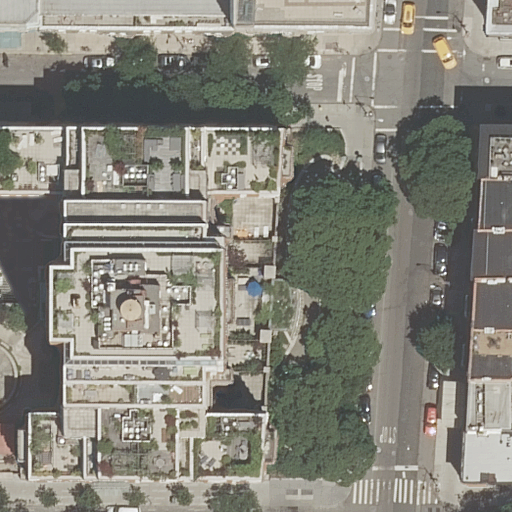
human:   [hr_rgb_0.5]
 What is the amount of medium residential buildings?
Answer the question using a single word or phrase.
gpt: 2

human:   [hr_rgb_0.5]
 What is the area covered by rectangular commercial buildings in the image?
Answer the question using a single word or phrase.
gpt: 0m2

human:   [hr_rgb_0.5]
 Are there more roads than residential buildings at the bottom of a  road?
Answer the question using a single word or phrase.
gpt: no

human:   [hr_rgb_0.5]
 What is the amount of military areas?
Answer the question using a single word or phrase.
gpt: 0

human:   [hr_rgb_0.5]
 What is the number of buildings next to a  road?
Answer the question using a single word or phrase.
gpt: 7

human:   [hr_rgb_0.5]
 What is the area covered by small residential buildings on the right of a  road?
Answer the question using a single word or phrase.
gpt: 46m2

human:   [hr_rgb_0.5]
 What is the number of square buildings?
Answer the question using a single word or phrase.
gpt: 0

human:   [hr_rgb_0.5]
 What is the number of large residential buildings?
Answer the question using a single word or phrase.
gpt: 4

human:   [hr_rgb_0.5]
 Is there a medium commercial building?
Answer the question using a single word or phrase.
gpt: no

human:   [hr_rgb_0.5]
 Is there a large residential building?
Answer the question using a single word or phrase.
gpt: yes

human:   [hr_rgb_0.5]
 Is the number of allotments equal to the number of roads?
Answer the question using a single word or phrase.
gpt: no

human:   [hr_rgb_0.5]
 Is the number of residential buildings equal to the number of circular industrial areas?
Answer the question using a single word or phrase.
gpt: no

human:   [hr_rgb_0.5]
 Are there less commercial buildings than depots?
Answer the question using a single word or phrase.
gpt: no

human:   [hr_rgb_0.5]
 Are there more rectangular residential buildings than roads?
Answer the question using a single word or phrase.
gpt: no

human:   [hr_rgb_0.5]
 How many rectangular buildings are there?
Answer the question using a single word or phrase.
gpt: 3

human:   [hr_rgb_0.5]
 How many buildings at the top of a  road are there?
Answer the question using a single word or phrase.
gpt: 3

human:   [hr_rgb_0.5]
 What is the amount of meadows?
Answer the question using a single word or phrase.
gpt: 0

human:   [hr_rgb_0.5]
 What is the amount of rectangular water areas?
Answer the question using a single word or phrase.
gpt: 0

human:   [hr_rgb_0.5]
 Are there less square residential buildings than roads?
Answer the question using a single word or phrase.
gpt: yes

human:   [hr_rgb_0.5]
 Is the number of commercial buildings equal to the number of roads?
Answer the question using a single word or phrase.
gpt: no

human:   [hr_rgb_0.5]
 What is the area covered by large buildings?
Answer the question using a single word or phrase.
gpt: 8695m2

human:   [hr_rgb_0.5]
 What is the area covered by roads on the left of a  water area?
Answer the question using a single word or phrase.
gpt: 0m2

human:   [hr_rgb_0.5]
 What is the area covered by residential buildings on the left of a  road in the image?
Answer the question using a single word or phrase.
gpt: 7596m2

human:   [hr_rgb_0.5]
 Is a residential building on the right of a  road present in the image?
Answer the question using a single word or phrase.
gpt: yes

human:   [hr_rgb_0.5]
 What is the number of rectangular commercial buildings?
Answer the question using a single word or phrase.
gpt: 0

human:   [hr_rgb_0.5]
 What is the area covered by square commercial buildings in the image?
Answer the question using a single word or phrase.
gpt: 0m2

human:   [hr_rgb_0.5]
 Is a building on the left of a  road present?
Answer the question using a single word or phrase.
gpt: yes

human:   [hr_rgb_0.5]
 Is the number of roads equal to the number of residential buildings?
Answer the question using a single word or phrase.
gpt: no

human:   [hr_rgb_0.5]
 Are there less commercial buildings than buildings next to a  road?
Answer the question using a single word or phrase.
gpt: yes

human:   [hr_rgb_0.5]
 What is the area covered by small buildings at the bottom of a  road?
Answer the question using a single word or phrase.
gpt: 0m2

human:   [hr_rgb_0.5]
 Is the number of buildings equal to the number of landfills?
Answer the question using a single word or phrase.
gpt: no

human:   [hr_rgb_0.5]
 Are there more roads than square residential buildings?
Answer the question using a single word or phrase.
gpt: yes

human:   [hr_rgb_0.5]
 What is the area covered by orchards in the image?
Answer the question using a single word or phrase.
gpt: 0m2

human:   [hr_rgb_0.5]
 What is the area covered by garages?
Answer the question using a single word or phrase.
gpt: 0m2

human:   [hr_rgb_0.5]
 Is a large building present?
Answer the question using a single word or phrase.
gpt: yes

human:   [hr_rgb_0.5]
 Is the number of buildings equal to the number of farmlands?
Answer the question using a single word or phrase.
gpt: no